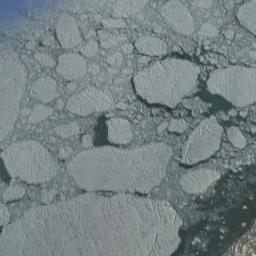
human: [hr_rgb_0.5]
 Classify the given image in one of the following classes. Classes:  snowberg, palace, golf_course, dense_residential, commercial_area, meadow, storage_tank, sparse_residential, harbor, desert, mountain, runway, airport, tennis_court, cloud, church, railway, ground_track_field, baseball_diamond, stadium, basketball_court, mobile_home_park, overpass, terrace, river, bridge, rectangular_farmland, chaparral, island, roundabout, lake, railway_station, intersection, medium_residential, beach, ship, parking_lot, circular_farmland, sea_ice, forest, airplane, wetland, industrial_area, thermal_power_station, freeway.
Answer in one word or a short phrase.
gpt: sea_ice